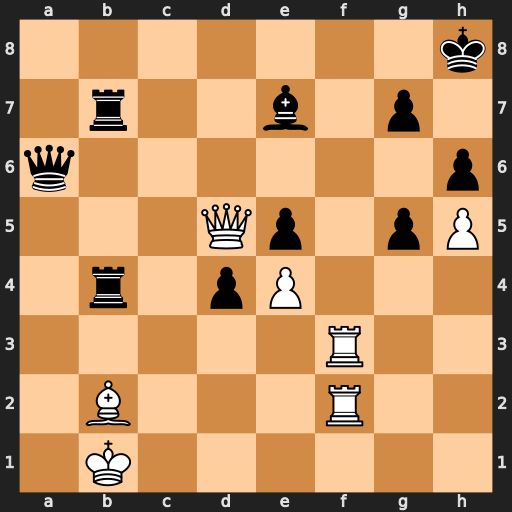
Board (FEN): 7k/1r2b1p1/q6p/3Qp1pP/1r1pP3/5R2/1B3R2/1K6
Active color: w
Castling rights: -
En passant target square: -
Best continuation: Rf8+ Bxf8 Rxf8+ Kh7 Qg8#